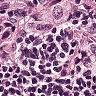
Metastatic tissue present: yes